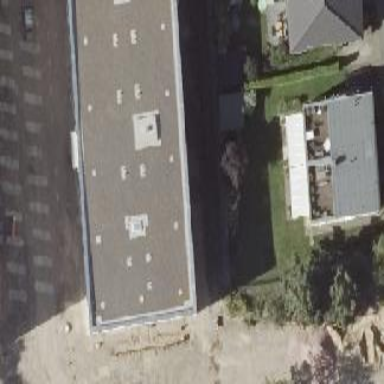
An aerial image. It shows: Flat-roofed apartment building.